Question: I'm making <URL>, but for some reason the call to 'Graphics::DrawImage' isn't working as expected. It seems to fade out my 1x10 pixel source image when I stretch it:

This is the function which does the rendering:
'''
void GTableLayoutPanel::RenderSides(Graphics^ g, array<Drawing::Image^>^ sideImages)
{
if( sideImages )
{
if( sideImages->Length < 4 )
{
throw gcnew System::ArgumentException(String::Format("Not enough images supplied to render sides (expected 4 but only got {0})", sideImages->Length));
}
int borderSize = sideImages[0]->Height;
g->DrawImage(sideImages[0], Rectangle(borderSize, 0, this->Width-borderSize*2, borderSize));
g->DrawImage(sideImages[1], Rectangle(this->Width-borderSize, borderSize, borderSize, this->Height-borderSize*2));
g->DrawImage(sideImages[2], Rectangle(borderSize, this->Height-borderSize, this->Width-borderSize*2, borderSize));
g->DrawImage(sideImages[3], Rectangle(0, borderSize, borderSize, this->Height-borderSize*2));
}
}
'''
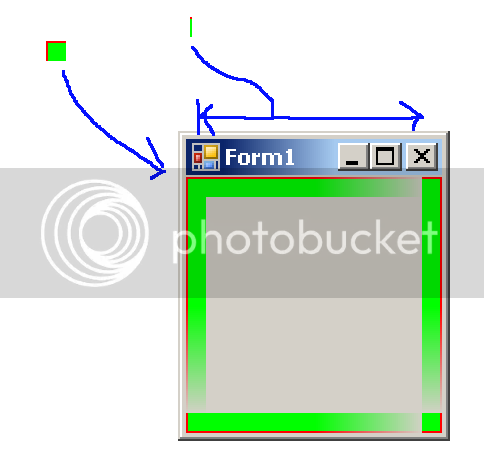
Answer: It is a side-effect of interpolation when you use extreme magnification. You'll need something like this:
'''
g->InterpolationMode = System::Drawing::Drawing2D::InterpolationMode::NearestNeighbor;
g->PixelOffsetMode = System::Drawing::Drawing2D::PixelOffsetMode::None;
'''